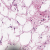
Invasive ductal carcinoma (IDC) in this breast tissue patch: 0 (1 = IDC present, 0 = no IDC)